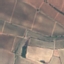
Label: PermanentCrop